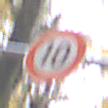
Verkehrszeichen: Geschwindigkeit10
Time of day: MorningAfternoon
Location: Outdoor (Nature)
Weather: Overcast
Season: Autumn
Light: Natural